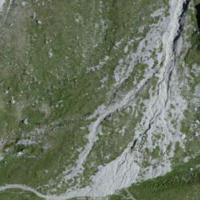
EUNIS habitat code: 31
Species observed at this site:
Marmota marmota